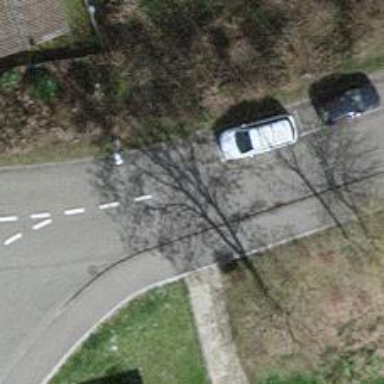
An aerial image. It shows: Residential road.